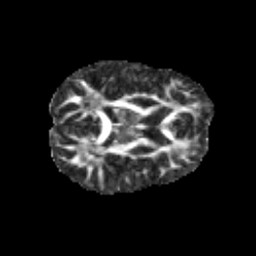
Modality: FA
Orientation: axial
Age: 10
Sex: female
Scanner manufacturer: siemens
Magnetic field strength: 3 T
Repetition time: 3.8 s
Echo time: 0.07 s